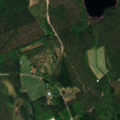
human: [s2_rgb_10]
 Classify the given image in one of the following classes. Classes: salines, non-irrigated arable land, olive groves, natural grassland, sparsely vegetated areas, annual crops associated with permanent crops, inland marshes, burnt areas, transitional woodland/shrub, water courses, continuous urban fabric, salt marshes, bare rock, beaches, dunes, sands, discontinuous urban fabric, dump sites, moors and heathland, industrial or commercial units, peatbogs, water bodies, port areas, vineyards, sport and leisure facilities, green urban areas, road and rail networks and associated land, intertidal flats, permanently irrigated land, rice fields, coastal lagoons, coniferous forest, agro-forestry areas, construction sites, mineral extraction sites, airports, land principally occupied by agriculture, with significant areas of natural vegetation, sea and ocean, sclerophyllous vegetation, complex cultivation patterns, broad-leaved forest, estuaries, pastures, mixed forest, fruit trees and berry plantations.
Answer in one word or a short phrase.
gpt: land principally occupied by agriculture, with significant areas of natural vegetation, coniferous forest, mixed forest